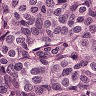
Metastatic tissue present: yes